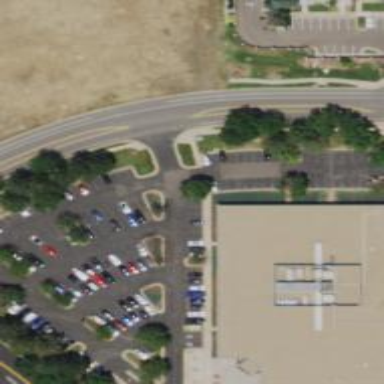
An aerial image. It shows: Office building.